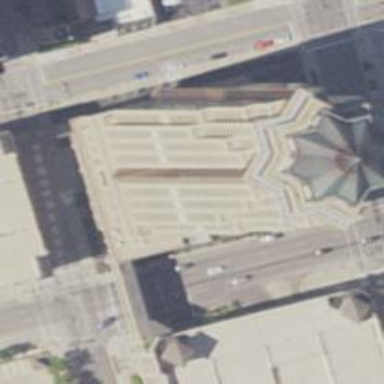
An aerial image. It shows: Building with light gray roof.